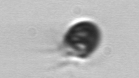
Label: Balanion